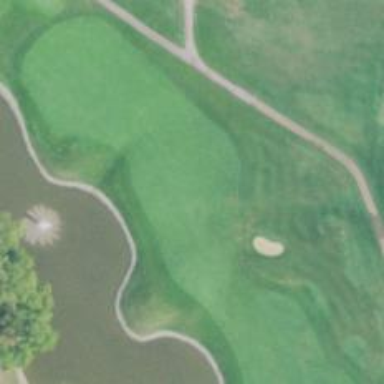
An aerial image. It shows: Golf hole.